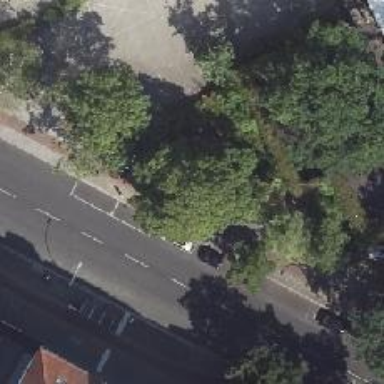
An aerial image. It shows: Deciduous broadleaved tree.